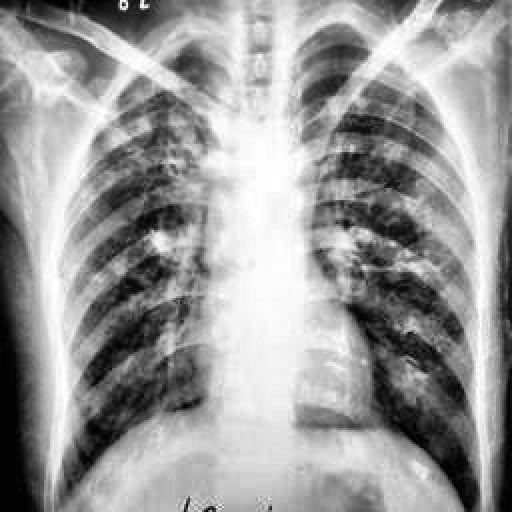
Finding: TUBERCULOSIS